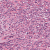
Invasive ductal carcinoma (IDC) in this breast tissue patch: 1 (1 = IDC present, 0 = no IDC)